Field crop: maize
Growth stage: 1
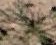
Species: salsola